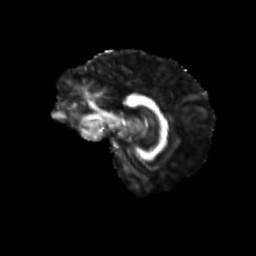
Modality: FA
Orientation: sagittal
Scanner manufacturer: siemens
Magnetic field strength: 3 T
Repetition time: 9.2 s
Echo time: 0.084 s